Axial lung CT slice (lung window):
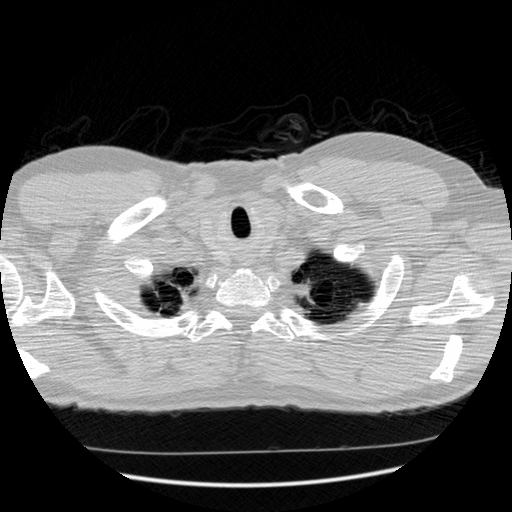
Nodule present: no